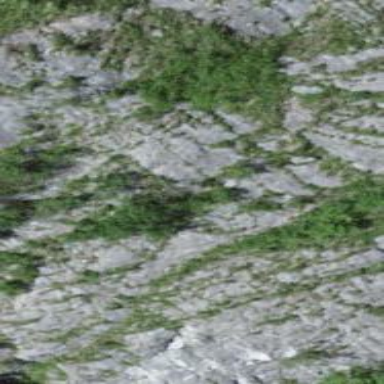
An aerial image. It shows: Cliff in nature.